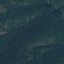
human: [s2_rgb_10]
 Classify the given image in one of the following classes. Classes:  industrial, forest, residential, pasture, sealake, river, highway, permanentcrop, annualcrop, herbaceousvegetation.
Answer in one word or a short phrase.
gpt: Forest